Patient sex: F
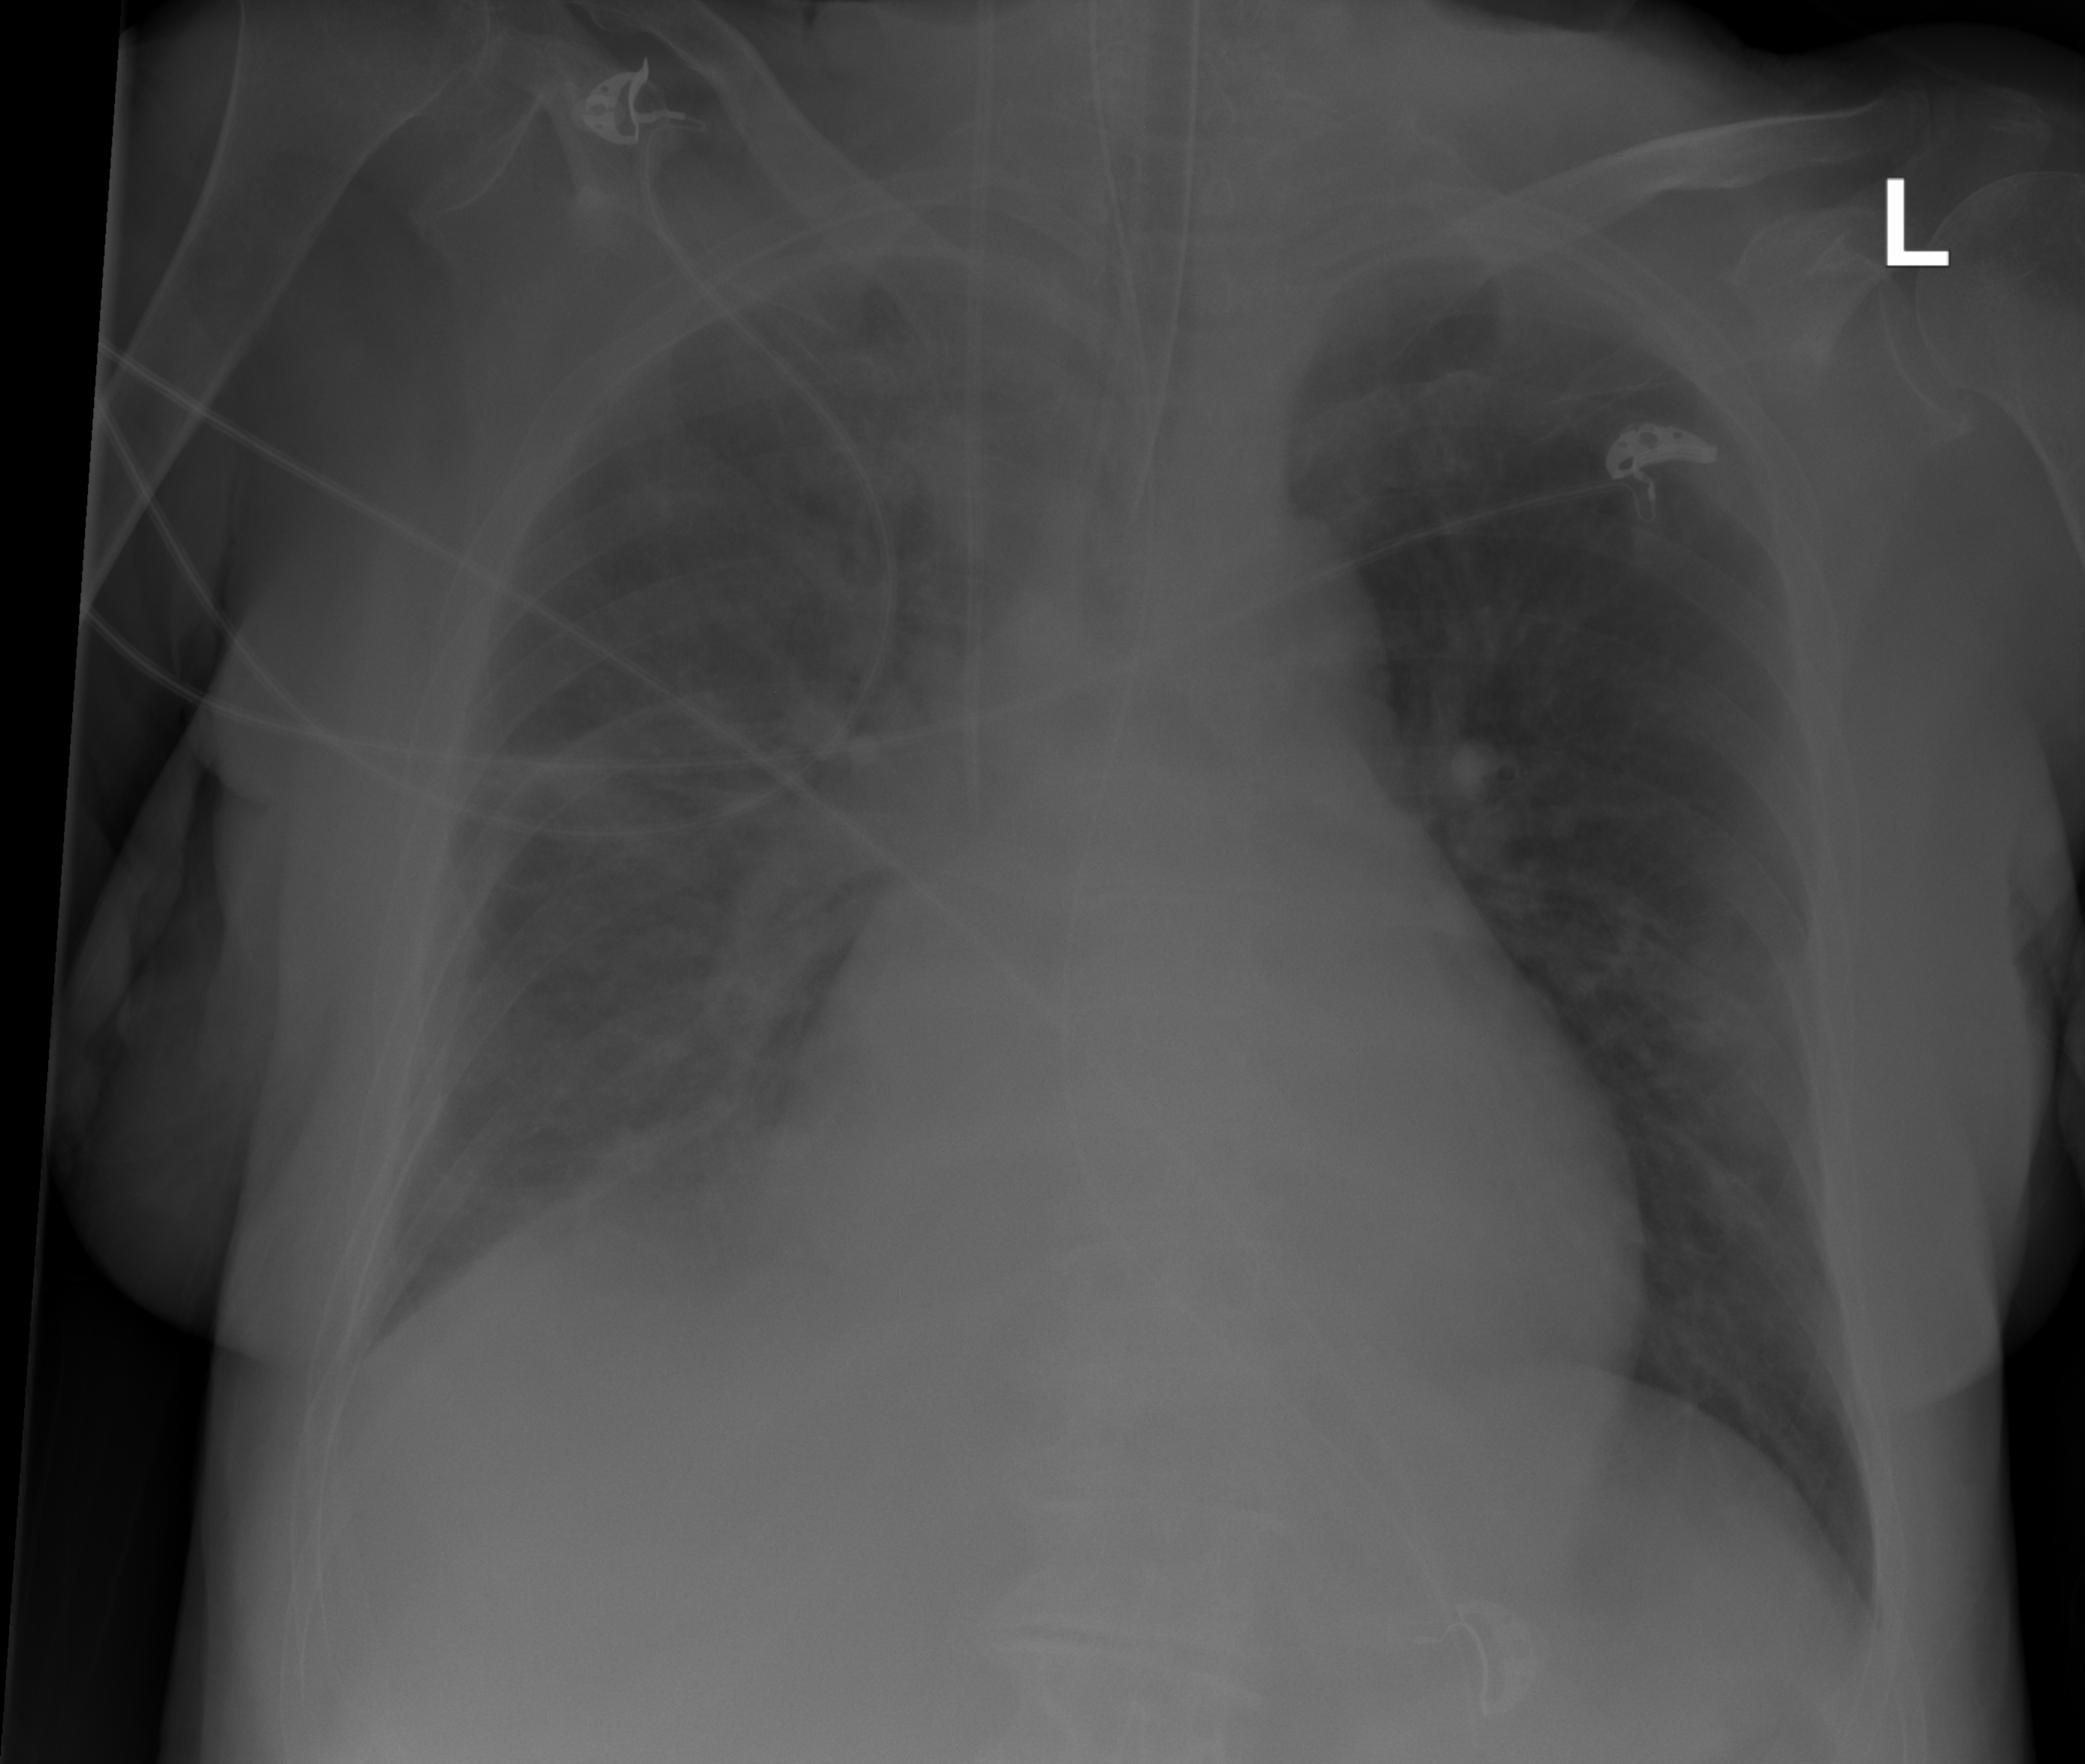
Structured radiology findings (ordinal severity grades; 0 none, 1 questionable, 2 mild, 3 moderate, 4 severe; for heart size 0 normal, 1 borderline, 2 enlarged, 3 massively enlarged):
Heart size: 2
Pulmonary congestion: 0
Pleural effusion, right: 2
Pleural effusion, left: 0
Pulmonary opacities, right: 1
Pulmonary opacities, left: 0
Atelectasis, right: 2
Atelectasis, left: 0